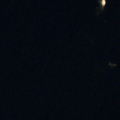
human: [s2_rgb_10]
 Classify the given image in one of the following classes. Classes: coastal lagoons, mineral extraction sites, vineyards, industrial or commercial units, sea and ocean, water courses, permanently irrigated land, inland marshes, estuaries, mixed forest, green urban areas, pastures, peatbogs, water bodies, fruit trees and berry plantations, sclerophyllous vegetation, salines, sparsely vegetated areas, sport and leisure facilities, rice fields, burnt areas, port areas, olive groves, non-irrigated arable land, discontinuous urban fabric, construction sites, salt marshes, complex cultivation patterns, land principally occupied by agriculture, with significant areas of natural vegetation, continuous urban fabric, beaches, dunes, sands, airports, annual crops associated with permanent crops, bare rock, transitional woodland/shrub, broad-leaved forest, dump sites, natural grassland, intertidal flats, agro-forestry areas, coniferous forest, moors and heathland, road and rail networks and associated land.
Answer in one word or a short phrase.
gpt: sea and ocean